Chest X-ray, PA view. Patient: 41 years old, sex M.
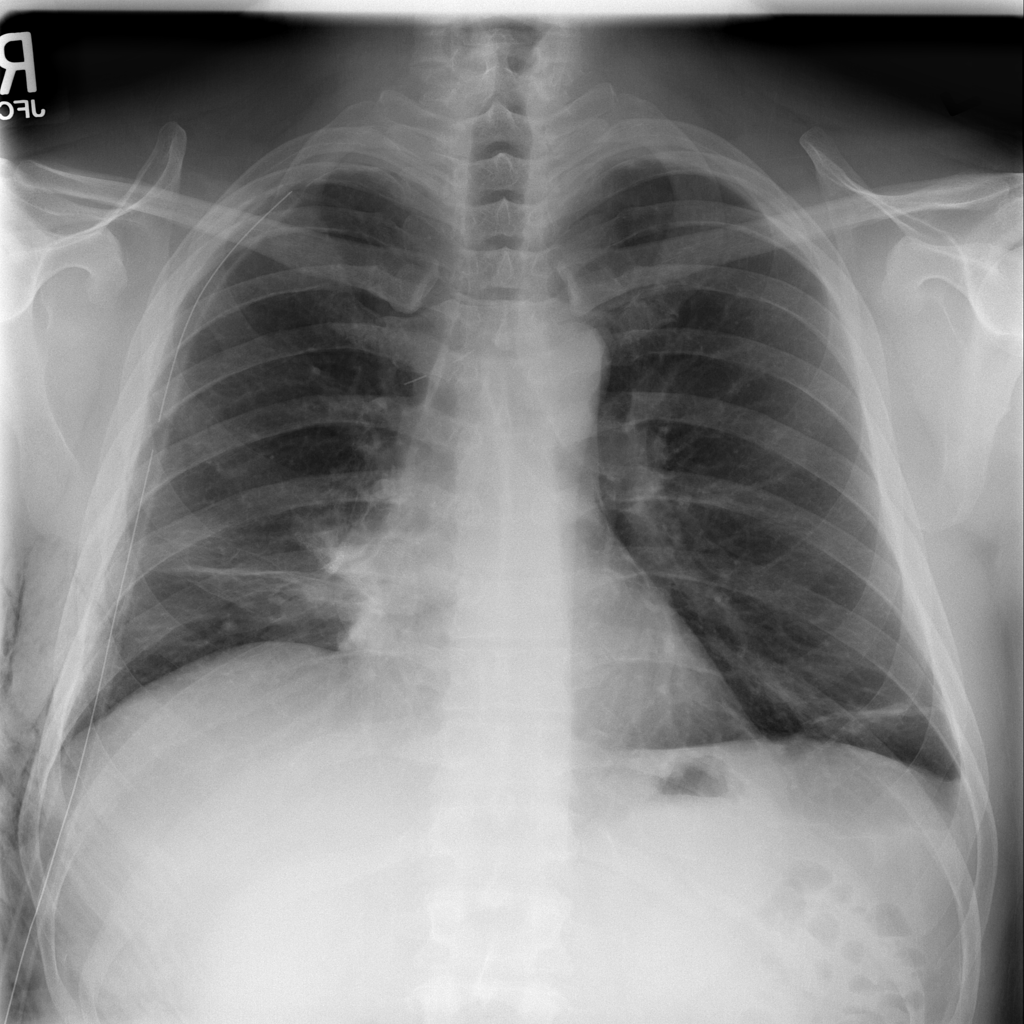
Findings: Atelectasis